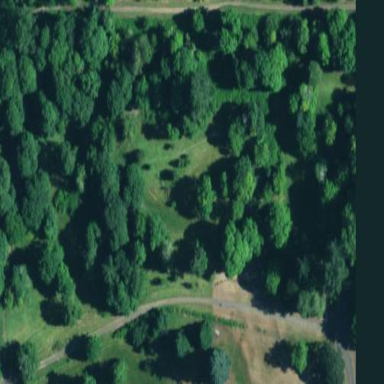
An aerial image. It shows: Disc golf course for leisure activity.